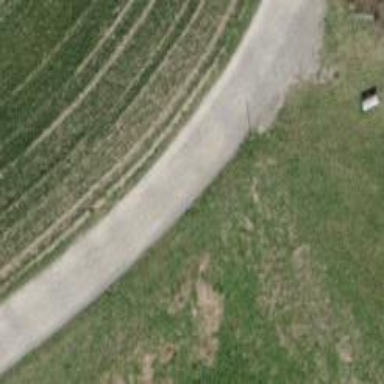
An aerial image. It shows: Track with fine gravel surface. The track has grade2 tracktype.